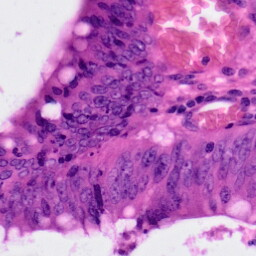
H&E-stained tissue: Colon